Interaction volume radius: 5 \u00c5
Interaction volume height: 15 \u00c5
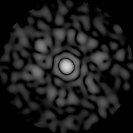
Disorder parameter: 0.7724